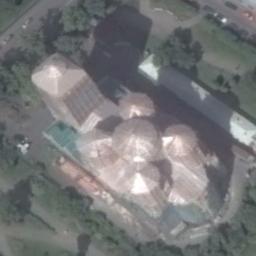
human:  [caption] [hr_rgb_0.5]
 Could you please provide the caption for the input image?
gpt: A cathedral with a brown roof, The main house in the middle of the church has a golden dome, And there are some roads and trees and lawns around the church .

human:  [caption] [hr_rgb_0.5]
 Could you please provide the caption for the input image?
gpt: This is a church, Which is shaped like a fan .

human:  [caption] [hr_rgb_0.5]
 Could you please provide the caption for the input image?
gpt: There is a church with golden circular roof next to some trees .

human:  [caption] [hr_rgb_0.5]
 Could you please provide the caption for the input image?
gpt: The church with a tower and some domes is surrounded by some trees .

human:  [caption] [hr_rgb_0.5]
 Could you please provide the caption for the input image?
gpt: A church with a brown top and many green plants around .